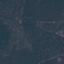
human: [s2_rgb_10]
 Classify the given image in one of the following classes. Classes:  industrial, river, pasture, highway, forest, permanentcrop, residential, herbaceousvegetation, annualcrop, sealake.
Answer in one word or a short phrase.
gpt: Forest